Question: I am implementing the YouTube API in my flash project. When I run the SWF, it works fine. But when I create an EXE, the video appears jerking in win8. Attached is the screenshot of what I see when I run the EXE. This is happening on Win8 only. Win7 is working fine.
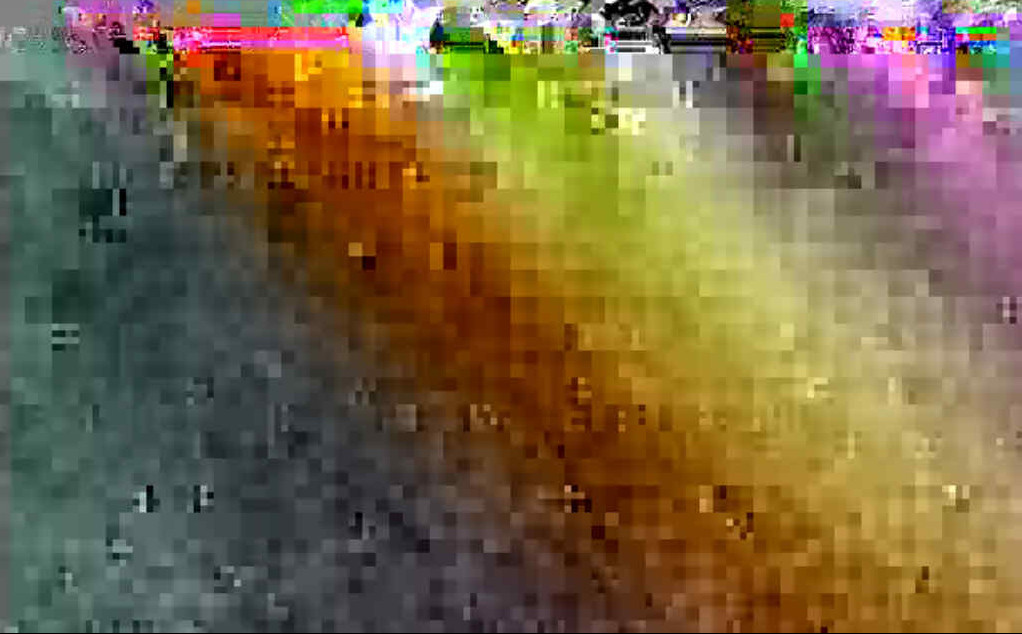
Answer: The issue was resolved when I upgraded the flash player.